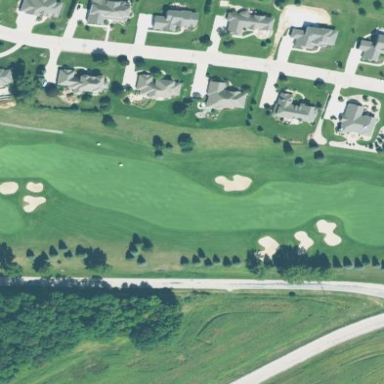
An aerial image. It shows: Scenic golf fairway.